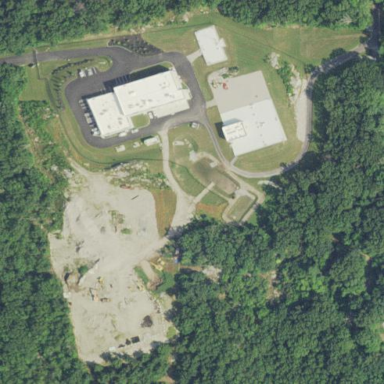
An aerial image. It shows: Water works facility.